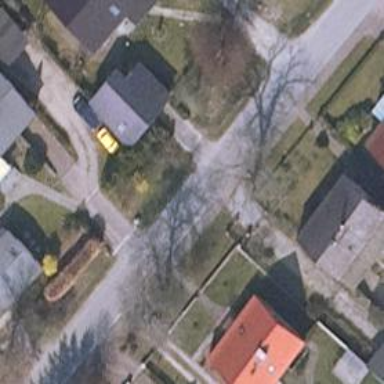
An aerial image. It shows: Residential road with asphalt surface.